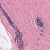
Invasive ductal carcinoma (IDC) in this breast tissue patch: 0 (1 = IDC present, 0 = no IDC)